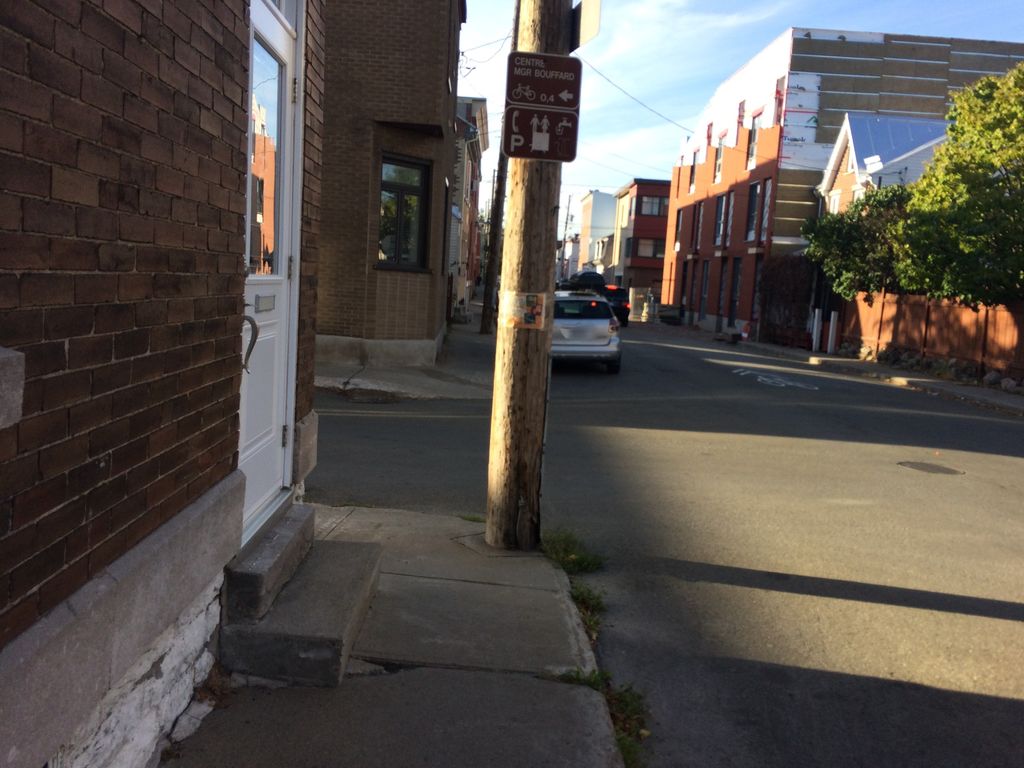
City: quebec_city